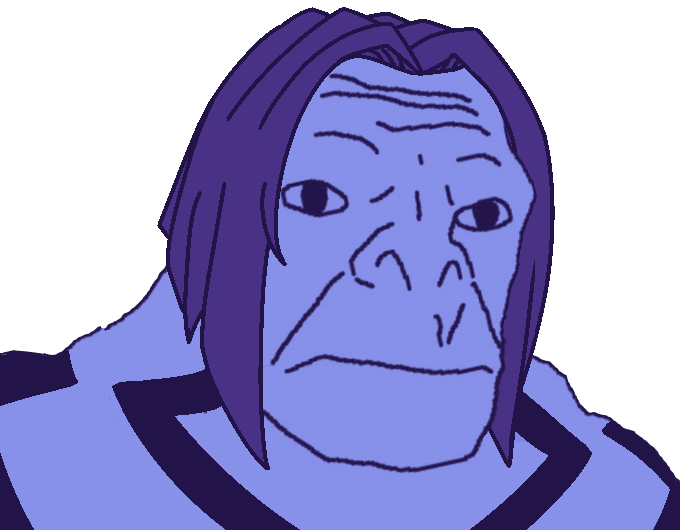
Label: 5_Craig